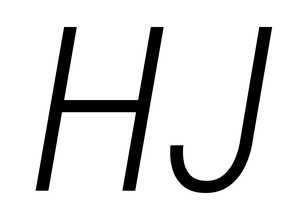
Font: Roboto-Italic_Condensed_Light_Italic